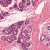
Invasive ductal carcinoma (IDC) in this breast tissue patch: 0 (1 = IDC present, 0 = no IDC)